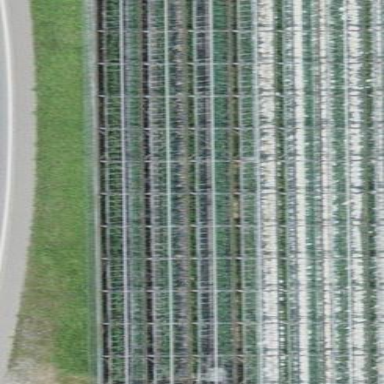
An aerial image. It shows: Greenhouse.